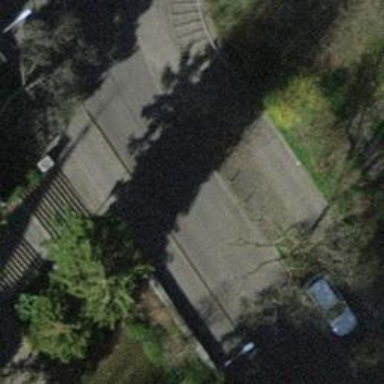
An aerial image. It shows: Bollard barrier.